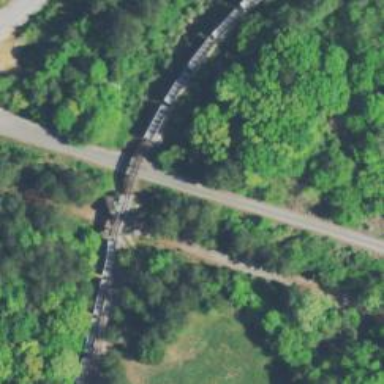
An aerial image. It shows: Railway yard with bridge used for car storage.